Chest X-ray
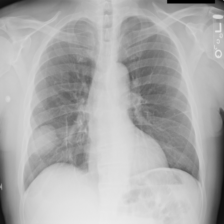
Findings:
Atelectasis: negative
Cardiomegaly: negative
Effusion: negative
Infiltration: negative
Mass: negative
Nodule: negative
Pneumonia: negative
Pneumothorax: negative
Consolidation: negative
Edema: negative
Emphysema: negative
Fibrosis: negative
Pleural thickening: negative
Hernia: negative